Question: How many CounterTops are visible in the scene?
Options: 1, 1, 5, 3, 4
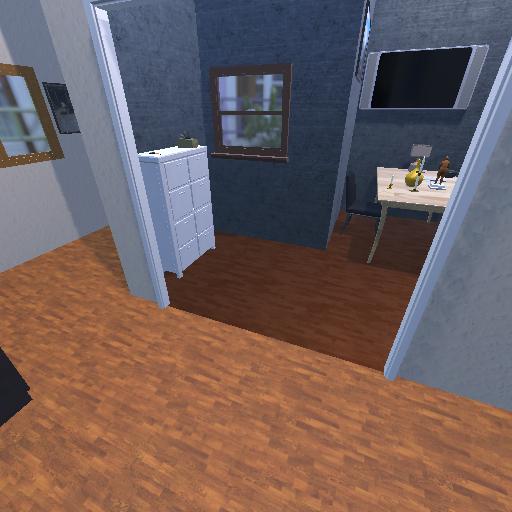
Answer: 1